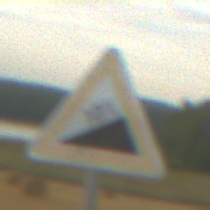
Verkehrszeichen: Steigung10
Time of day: SunriseSunset
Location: Outdoor (RoadRail)
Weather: PartlyCloudy
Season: NotSpecified
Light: Natural